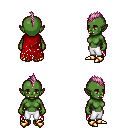
a pixel art fantasy rpg character, female body template, orc, green skin, red tattered cape, white pants, pink mohawk hairstyle, gold boots, four views (front, back, left, right), 2x2 character sprite sheet, small pixel art, hard edges, no anti-aliasing